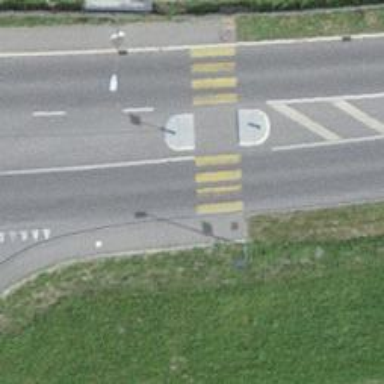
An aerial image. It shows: Primary road with asphalt surface and designated cycle lane.